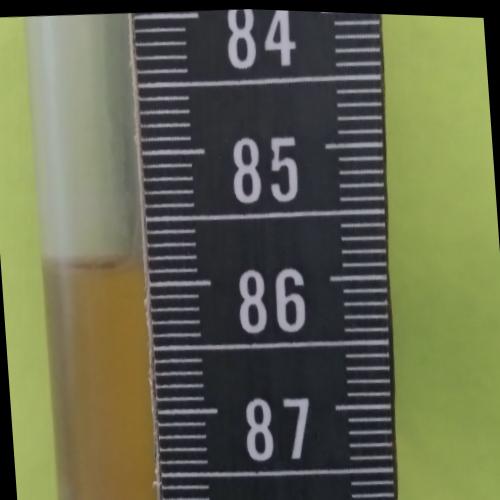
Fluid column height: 85.8 cm